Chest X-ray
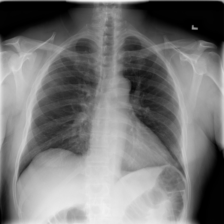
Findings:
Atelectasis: negative
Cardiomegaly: negative
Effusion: negative
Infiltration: positive
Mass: negative
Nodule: negative
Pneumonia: negative
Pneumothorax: negative
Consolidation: negative
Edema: negative
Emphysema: negative
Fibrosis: negative
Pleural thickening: negative
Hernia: negative